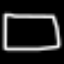
Label: square